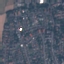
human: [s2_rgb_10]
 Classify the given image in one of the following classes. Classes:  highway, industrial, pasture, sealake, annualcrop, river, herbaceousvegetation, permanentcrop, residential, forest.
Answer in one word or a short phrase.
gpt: Residential